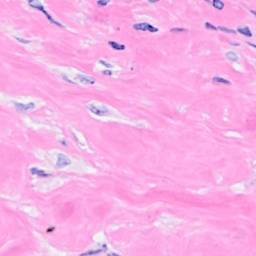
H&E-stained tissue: Breast